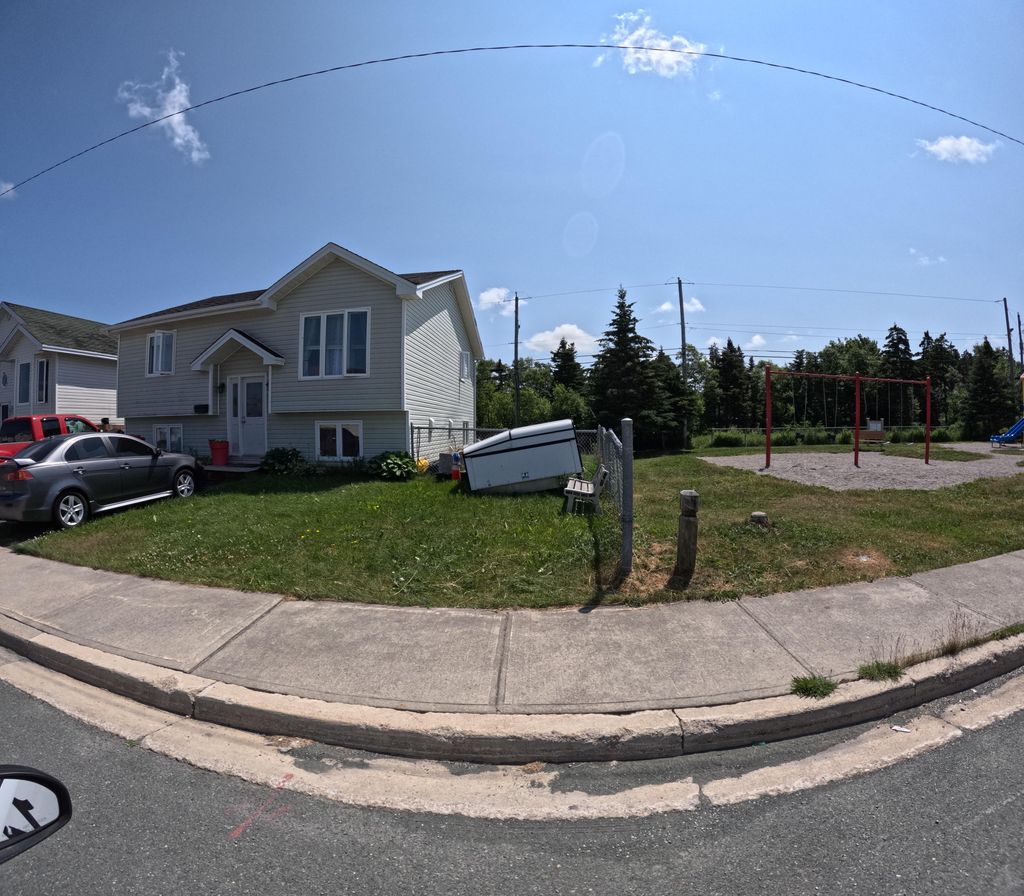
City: st_johns